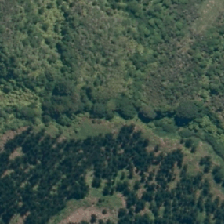
Land cover: manuka_kanuka